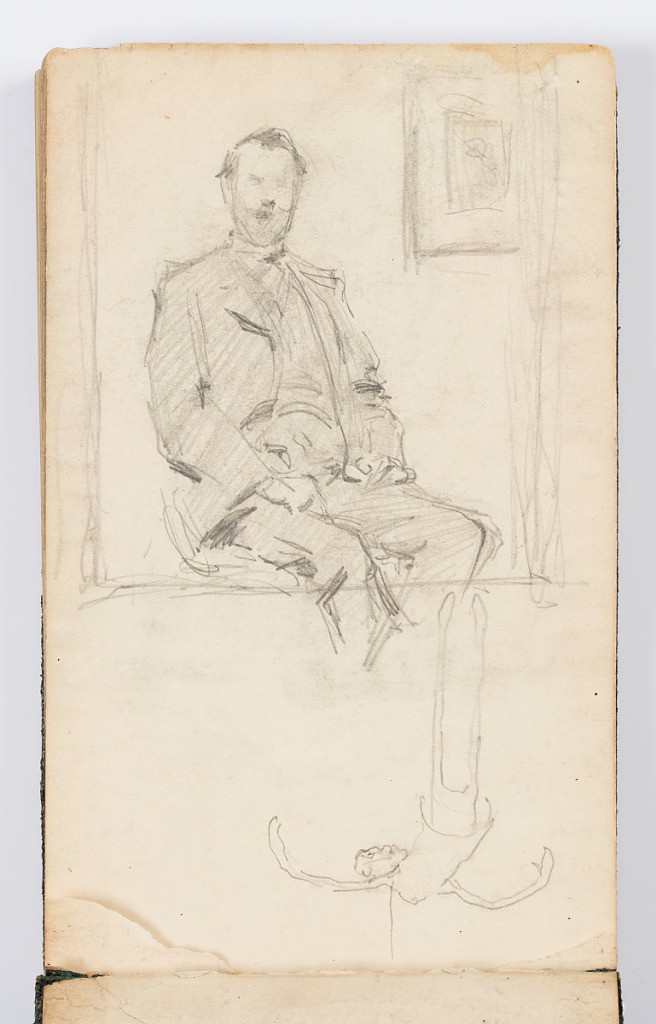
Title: Sketchbook Page: Portrait of Man, Marionette Puppet
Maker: Kenyon Cox, American, 1856–1919
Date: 1883
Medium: Graphite on paper
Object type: Sketchbook folio
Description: Recto: At right, portrait of a seated man with picture hung on wall in background, enframed. At left, oriented differently, sketch of hanging marionette puppet.
Verso: Contour drawing of figure with anchor tied to ankle. Suitcase at right.